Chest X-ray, PA view. Patient: 62 years old, sex F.
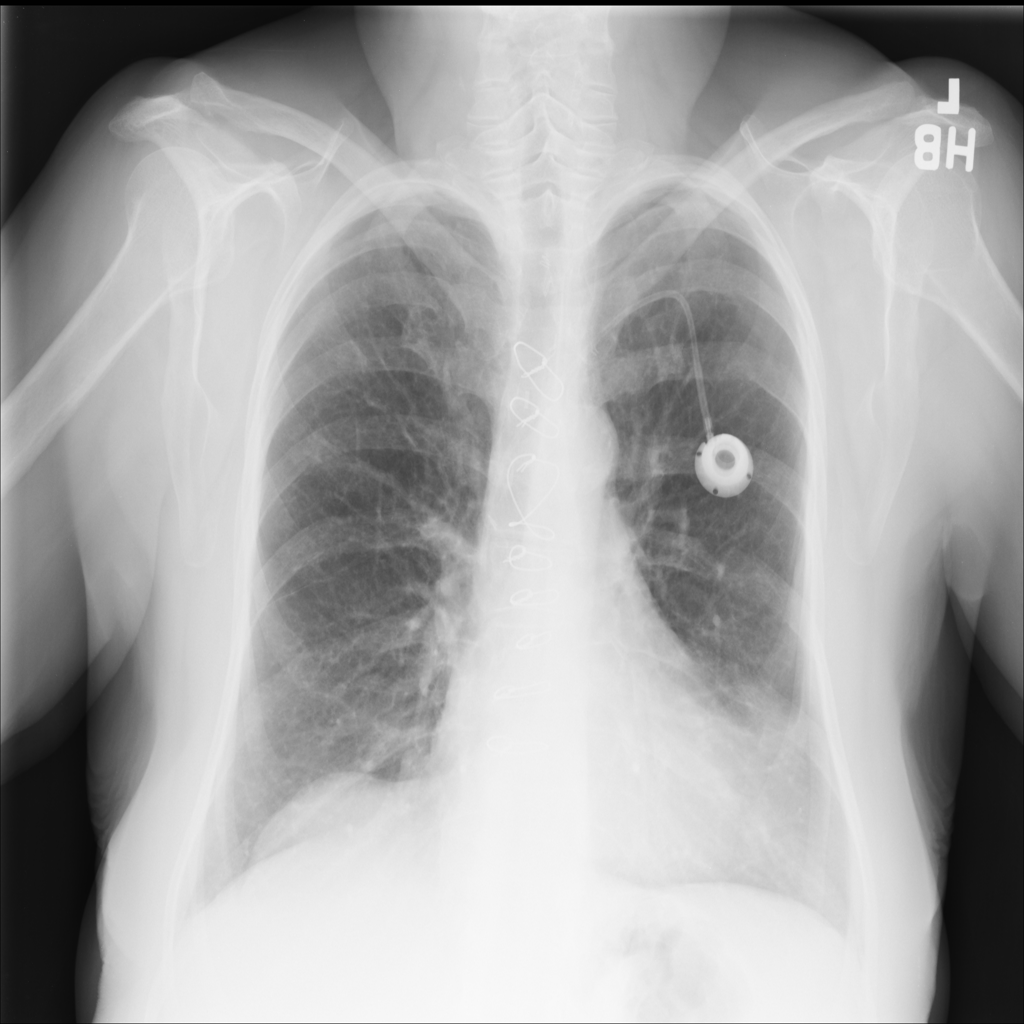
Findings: No Finding